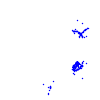
Particle: pion